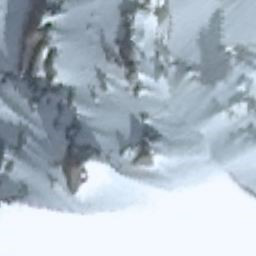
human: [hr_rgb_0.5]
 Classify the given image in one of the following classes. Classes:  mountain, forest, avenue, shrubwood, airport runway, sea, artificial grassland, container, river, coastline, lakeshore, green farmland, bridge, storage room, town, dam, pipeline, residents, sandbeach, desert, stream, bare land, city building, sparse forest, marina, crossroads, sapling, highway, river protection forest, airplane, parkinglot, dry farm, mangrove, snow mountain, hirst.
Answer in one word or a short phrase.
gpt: snow mountain